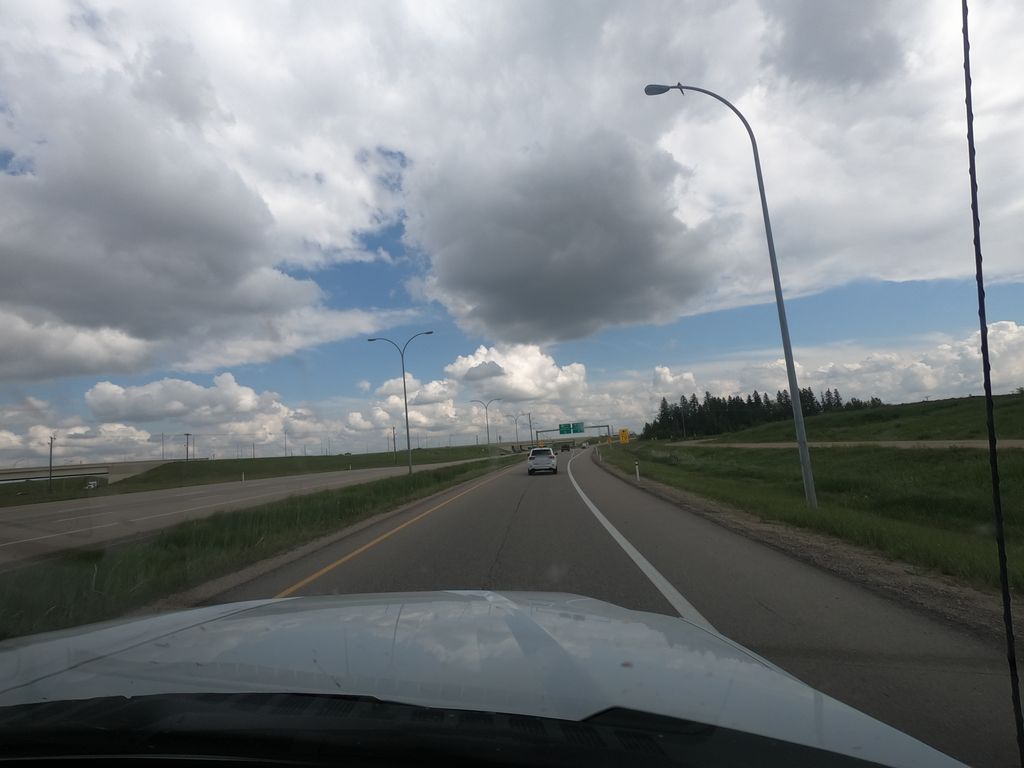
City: edmonton